Question: I'm making a 2D game and drawing to a surface inside a Frame. The problem is this, I am looping through the background and drawing the background image (using a image tiled), here is the result:
Note: I set the frame to 640,480

As you can see the top and left sides are off by a few pixels, I'm mainly worried about the top..
I am using this code to initialize the frame:
'''
frame = new Frame(_title);
frame.addWindowListener(new WindowAdapter() {
public void windowClosing(WindowEvent e) {
System.exit(0);
}
});
frame.addMouseListener(new Mouse());
frame.addKeyListener(new Keyboard());
frame.setSize(new Dimension(width, height));
frame.setResizable(false);
frame.setBackground(Color.lightGray);
frame.setVisible(true);
frame.createBufferStrategy(2);
'''
And here is how I am drawing the background:
'''
for(int x = 0; x < GameClient.width; x+= 32) {
for(int y= 0; y< GameClient.height; y+= 32) {
g.drawImage(floor, x , y, null);
}
}
'''
I would have thought that it would work fine, but obviously not..
What am I doing wrong, or how can I fix this?
Thanks.
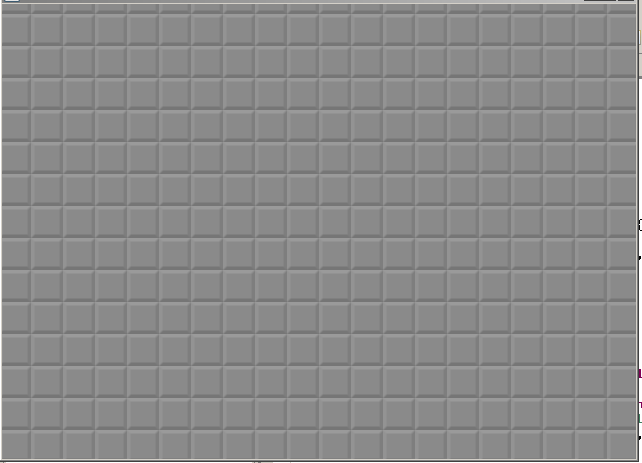
Answer: Either way, use 'frame.getInsets.top()', 'frame.getInsets().left', and then you start drawing at these points.